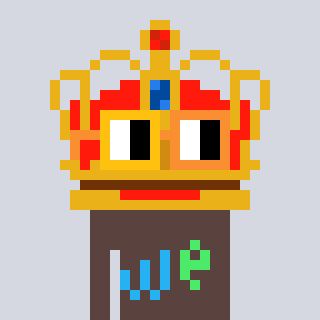
a pixel art character with square yellow and orange glasses, a crown-shaped head and a darkbrown-colored body on a cool background